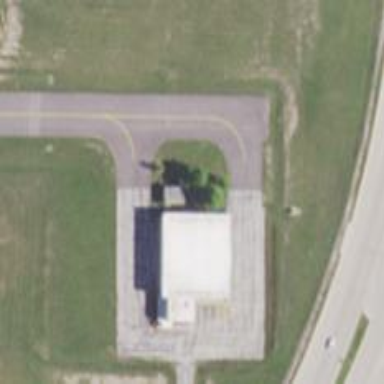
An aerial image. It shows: Image of taxiway at airport.